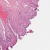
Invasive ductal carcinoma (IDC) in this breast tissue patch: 0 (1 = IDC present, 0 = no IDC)